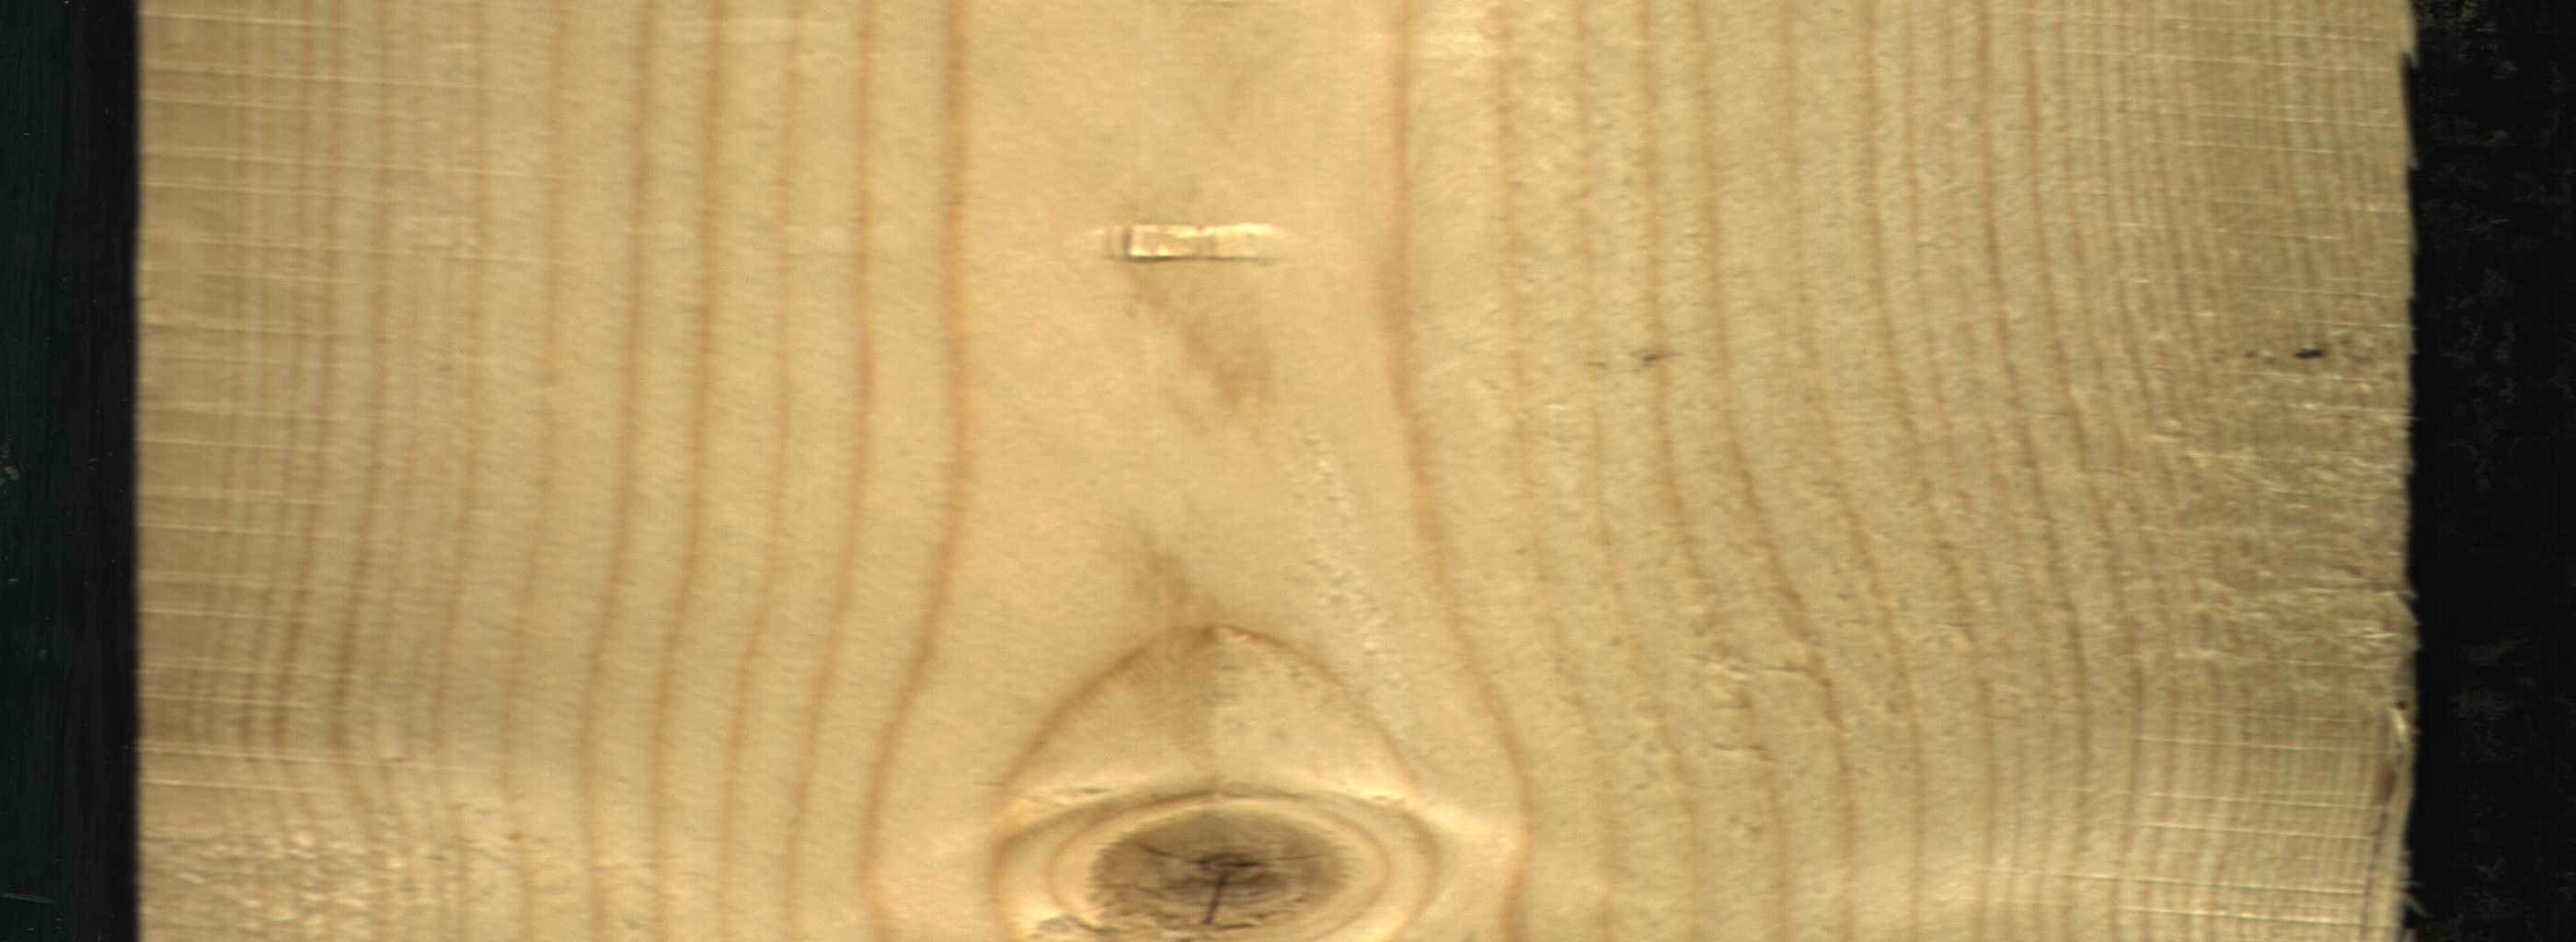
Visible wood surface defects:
knot_with_crack